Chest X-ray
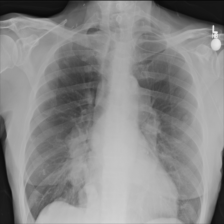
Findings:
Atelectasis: negative
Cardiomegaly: negative
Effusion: negative
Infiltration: negative
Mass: negative
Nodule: negative
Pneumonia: negative
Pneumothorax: negative
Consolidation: negative
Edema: negative
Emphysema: negative
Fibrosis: negative
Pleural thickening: negative
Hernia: negative